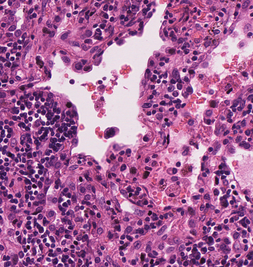
Tumor epithelial tissue: yes
Tumor-associated stroma tissue: yes
Normal tissue: no